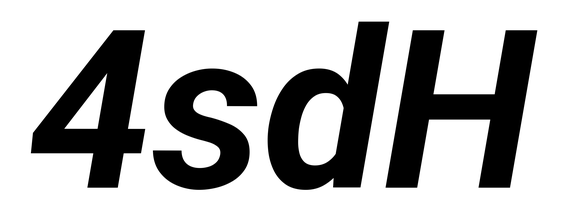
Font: Roboto-Italic_Bold_Italic